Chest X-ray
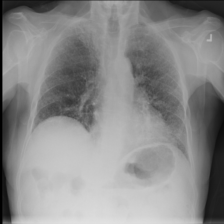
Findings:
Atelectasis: negative
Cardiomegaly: negative
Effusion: negative
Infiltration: negative
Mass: negative
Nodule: negative
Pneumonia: negative
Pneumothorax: negative
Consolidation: positive
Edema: negative
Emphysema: negative
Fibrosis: negative
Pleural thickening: negative
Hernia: negative